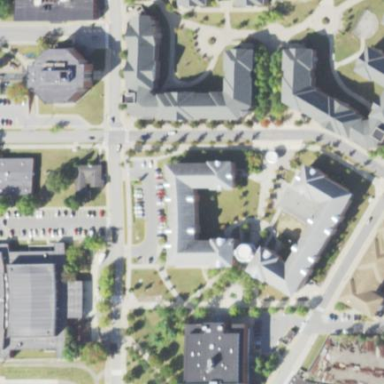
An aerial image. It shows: View of university building.